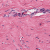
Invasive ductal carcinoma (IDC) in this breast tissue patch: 0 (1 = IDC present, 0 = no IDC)